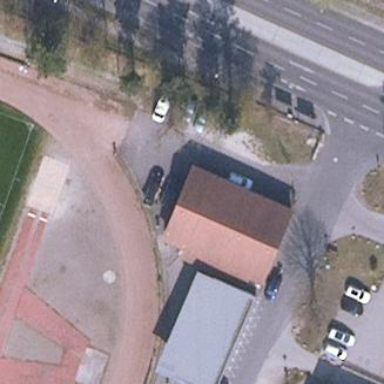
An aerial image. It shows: Sports center building.